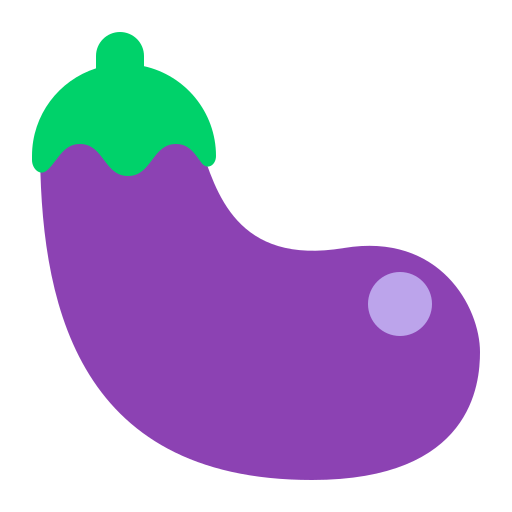
eggplant flat